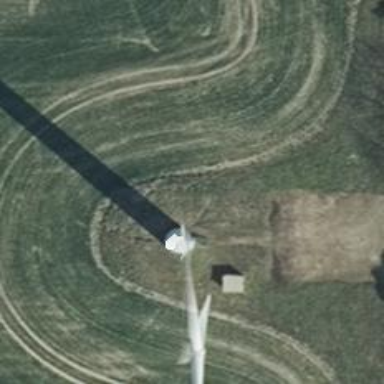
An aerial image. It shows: Wind-powered generator.